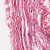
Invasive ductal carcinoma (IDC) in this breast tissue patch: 0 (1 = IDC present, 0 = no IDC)